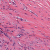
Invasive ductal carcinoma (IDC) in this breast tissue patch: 0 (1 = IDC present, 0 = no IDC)